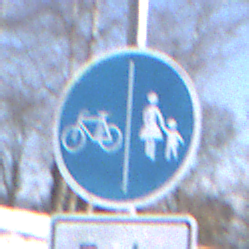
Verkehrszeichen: GetrennterRadUndGehwegRadwegLinks
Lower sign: HinweisDurchVerbaleAngabe2
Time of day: MorningAfternoon
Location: Outdoor (Nature)
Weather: PartlyCloudy
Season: Winter
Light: Natural